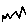
Label: zigzag